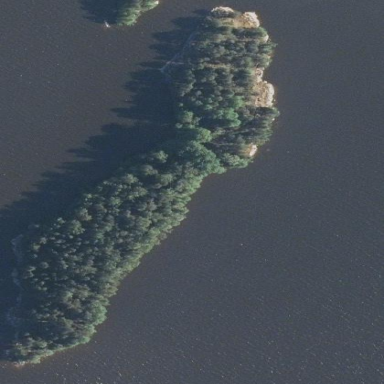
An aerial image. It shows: Islet surrounded by woodland.